Question: I've made a relationship between my 'Songs' and 'Playlists' entities. Now I'm trying to access the 'Songs' in the selected 'Playlist'. The selected playlist is saved in the object
'''
optionsSingle.selectedRowNumber
'''
I have this fetch method where I'm accessing all the songs object and save them in a 'NSMutableArray' called playlists. How do I only fetch the songs which are related to the give playlist object ('optionsSingle.selectedRowNumber')?
'''
- (void)fetchDevices {
NSManagedObjectContext *managedObjectContext = [self managedObjectContext];
NSFetchRequest *fetchRequest = [[NSFetchRequest alloc] initWithEntityName:@"Playlists"];
NSEntityDescription *entity = [NSEntityDescription entityForName:@"Playlists" inManagedObjectContext:managedObjectContext];
[fetchRequest setEntity:entity];
playlists = [[managedObjectContext executeFetchRequest:fetchRequest error:nil] mutableCopy];
}
'''
Core Data Model:

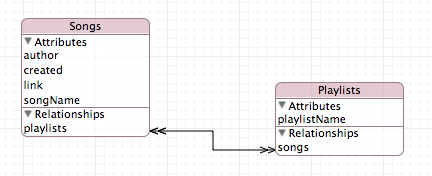
Answer: There are some issues with your code and model. Entity classes should be named singular ('Song' and 'Playlist').
The method is called 'fetchDevices' (seems like a copy&paste error and should rather be 'fetchPlaylists' or something?)
You are doing too much to retrieve them. The method can be reduced to:
'''
- (void)fetchPlaylists {
NSManagedObjectContext *managedObjectContext = [self managedObjectContext];
NSFetchRequest *fetchRequest = [NSFetchRequest fetchRequestWithEntityName:@"Playlist"];
playlists = [[managedObjectContext executeFetchRequest:fetchRequest error:nil] mutableCopy];
}
'''
You can also try to reduce the relation so that one 'Playlist' has many 'Song'(s). That should be enough for your requirements. Then you can proceed and access a list of songs that will automatically be fetched with your playlist.